Interaction volume radius: 5 \u00c5
Interaction volume height: 30 \u00c5
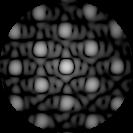
Disorder parameter: 0.1312